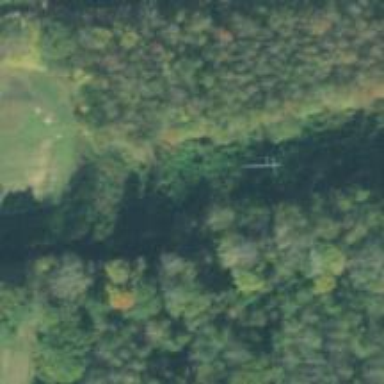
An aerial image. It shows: Power pole.